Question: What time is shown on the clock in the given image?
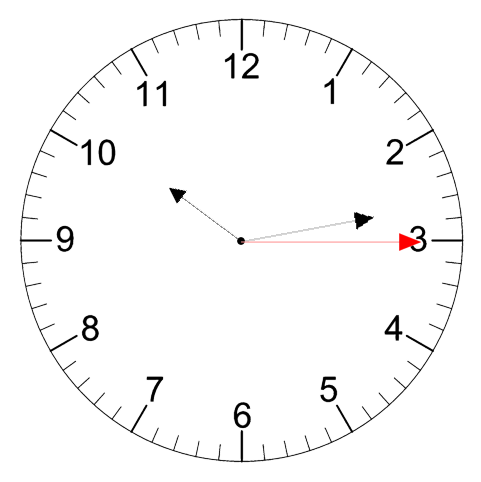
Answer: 10:13:15